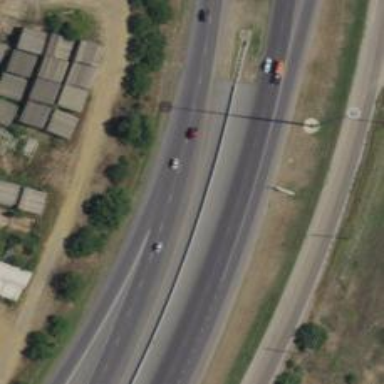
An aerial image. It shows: Motorway junction.